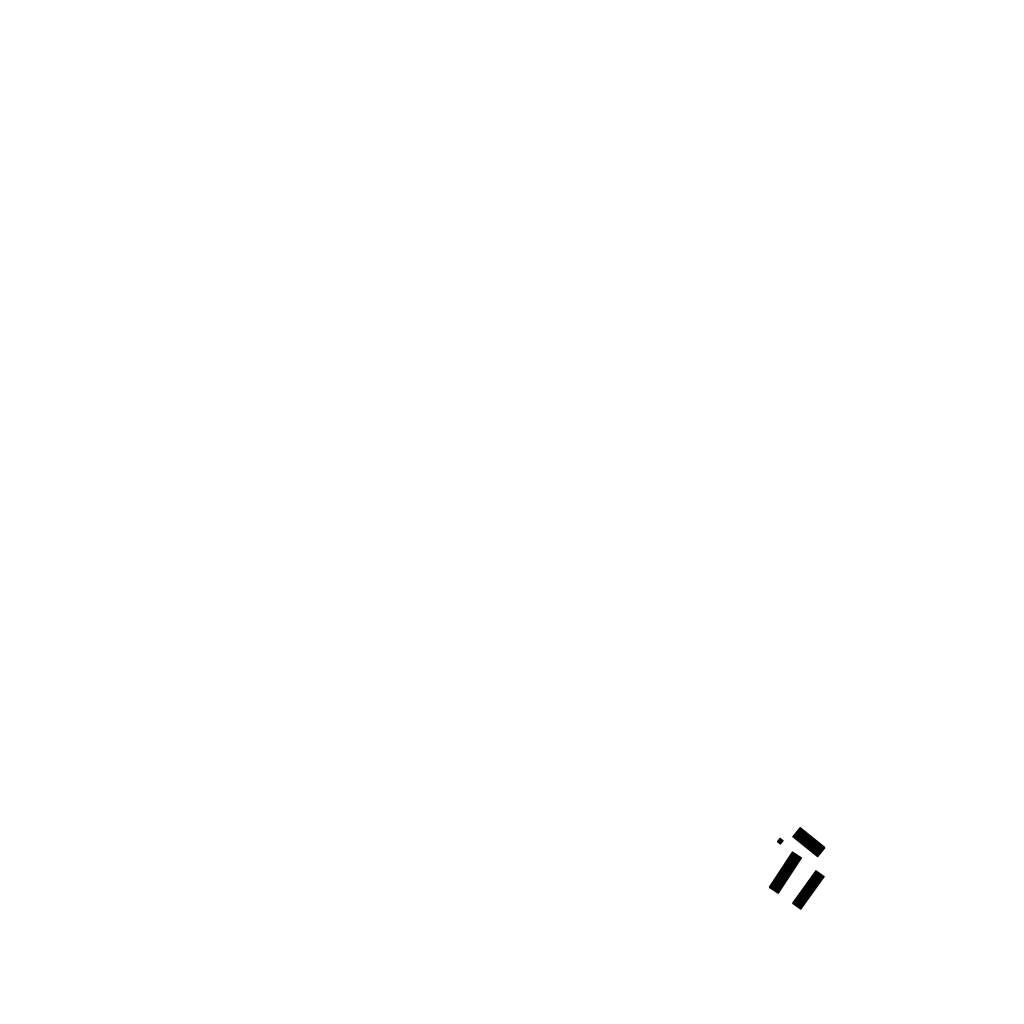
Tags: overhead vector_map, agriculture, recreation, individual_rise, density_1, Building, 1.0 km²